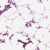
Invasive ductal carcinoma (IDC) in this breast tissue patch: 0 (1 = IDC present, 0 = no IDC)